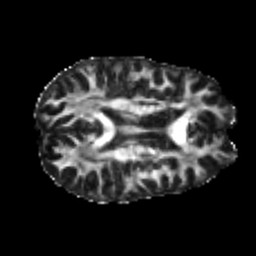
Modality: FA
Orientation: axial
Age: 24
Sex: male
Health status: healthy
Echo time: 0.074 s